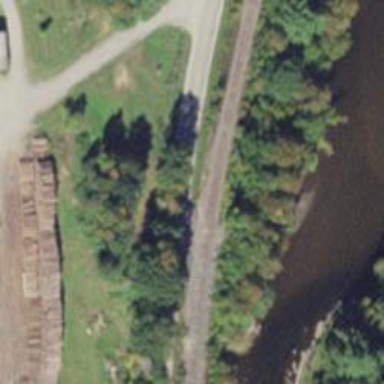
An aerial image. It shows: Railway track.